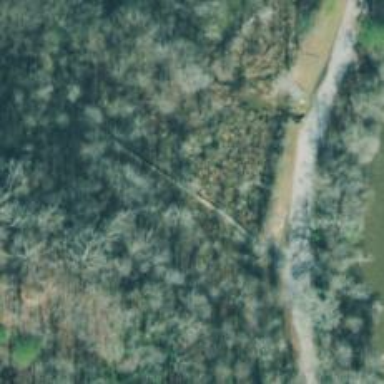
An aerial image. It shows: Path.